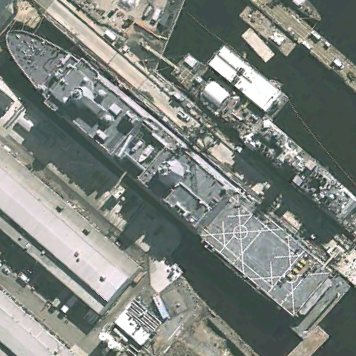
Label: combat